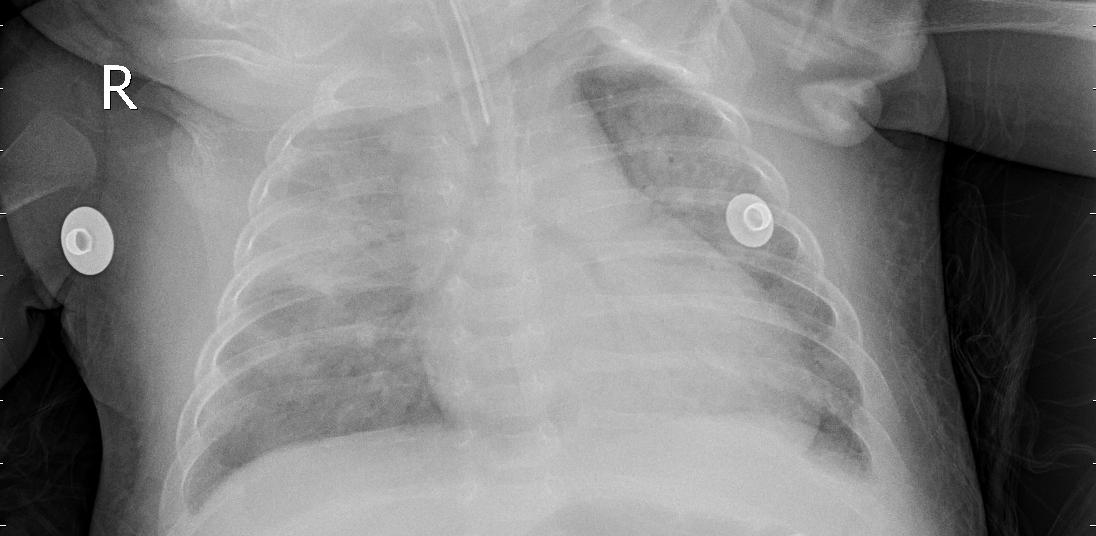
Diagnosis: PNEUMONIA